Question: I am struggling to remove storyboards from Xcode6, I have tried the following questions :
<URL>
But the output I get by following the above approaches is :

I have removed Main.storyboard file, removed entries of launch image and storyboard from info.plist.
I am using Objective-C. How can I adjust the view frame to the whole iPhone screen ?
here is the code I am using in didFinishLaunchingWithOptions
'''
CGRect screenBounds = [[UIScreen mainScreen] bounds];
UIWindow *window = [[UIWindow alloc] initWithFrame:screenBounds];
ViewController *viewController = [[ViewController alloc] init];
[window setRootViewController:viewController];
[window makeKeyAndVisible];
[self setWindow:window];
return YES;
'''
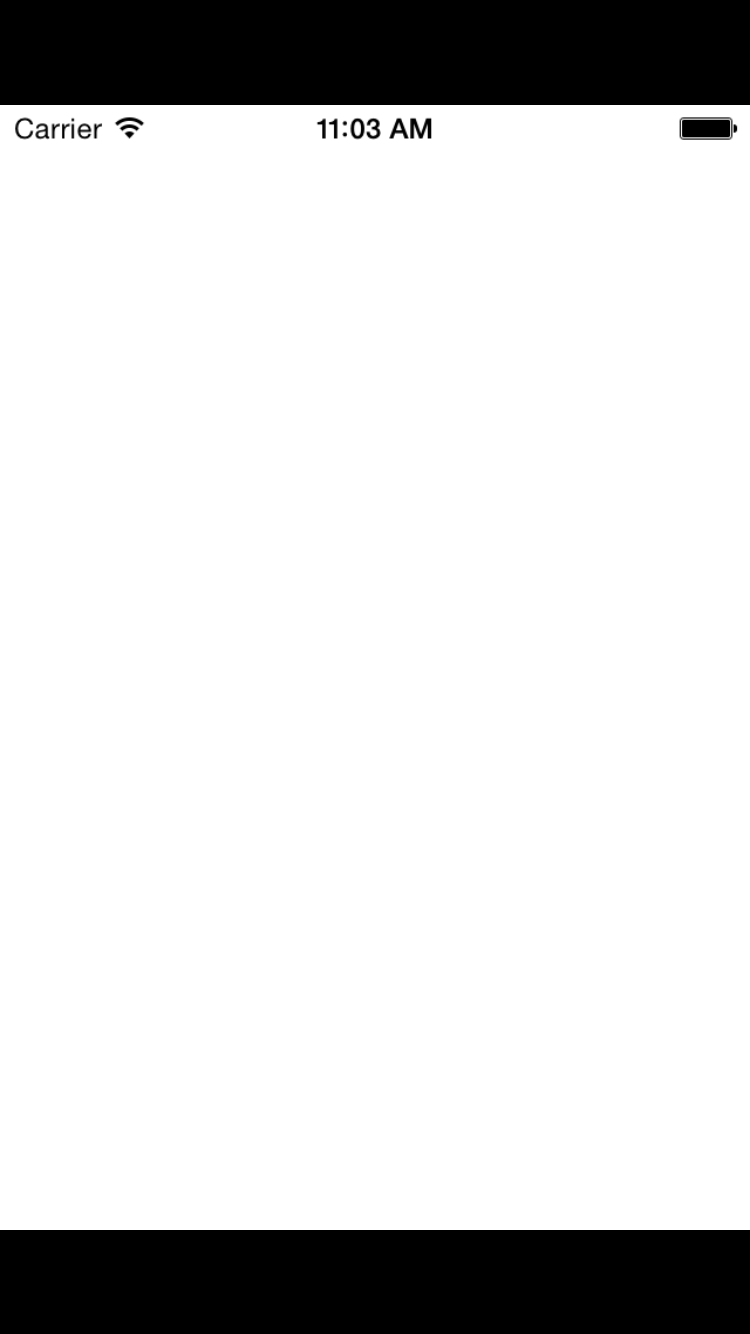
Answer: put Default-568h@2x to your app bundle with dimension 1136x568. You can assign launch images using xcode catalog assets alternatively.